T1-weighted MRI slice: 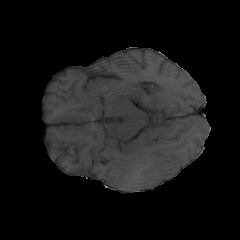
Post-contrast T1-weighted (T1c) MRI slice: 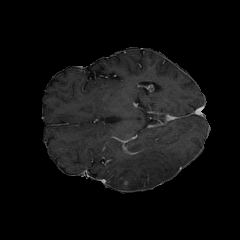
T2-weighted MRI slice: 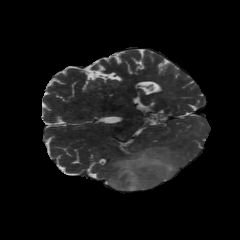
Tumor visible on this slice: yes